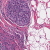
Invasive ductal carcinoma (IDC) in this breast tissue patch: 0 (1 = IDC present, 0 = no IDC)